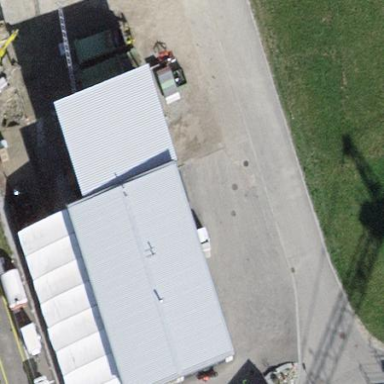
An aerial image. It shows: Industrial building.